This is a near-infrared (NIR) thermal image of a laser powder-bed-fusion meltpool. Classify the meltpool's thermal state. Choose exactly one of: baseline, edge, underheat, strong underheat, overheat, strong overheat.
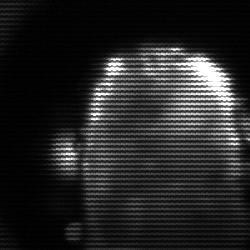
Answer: baseline